Question: The green dot in the picture is the starting point, and the blue dot is the end point. Each move can only go one square to the right or down. How many different simple paths are there?
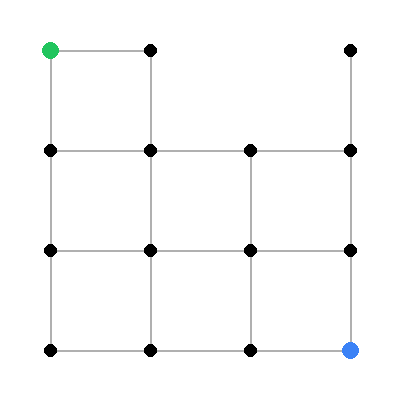
Answer: 16